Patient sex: M
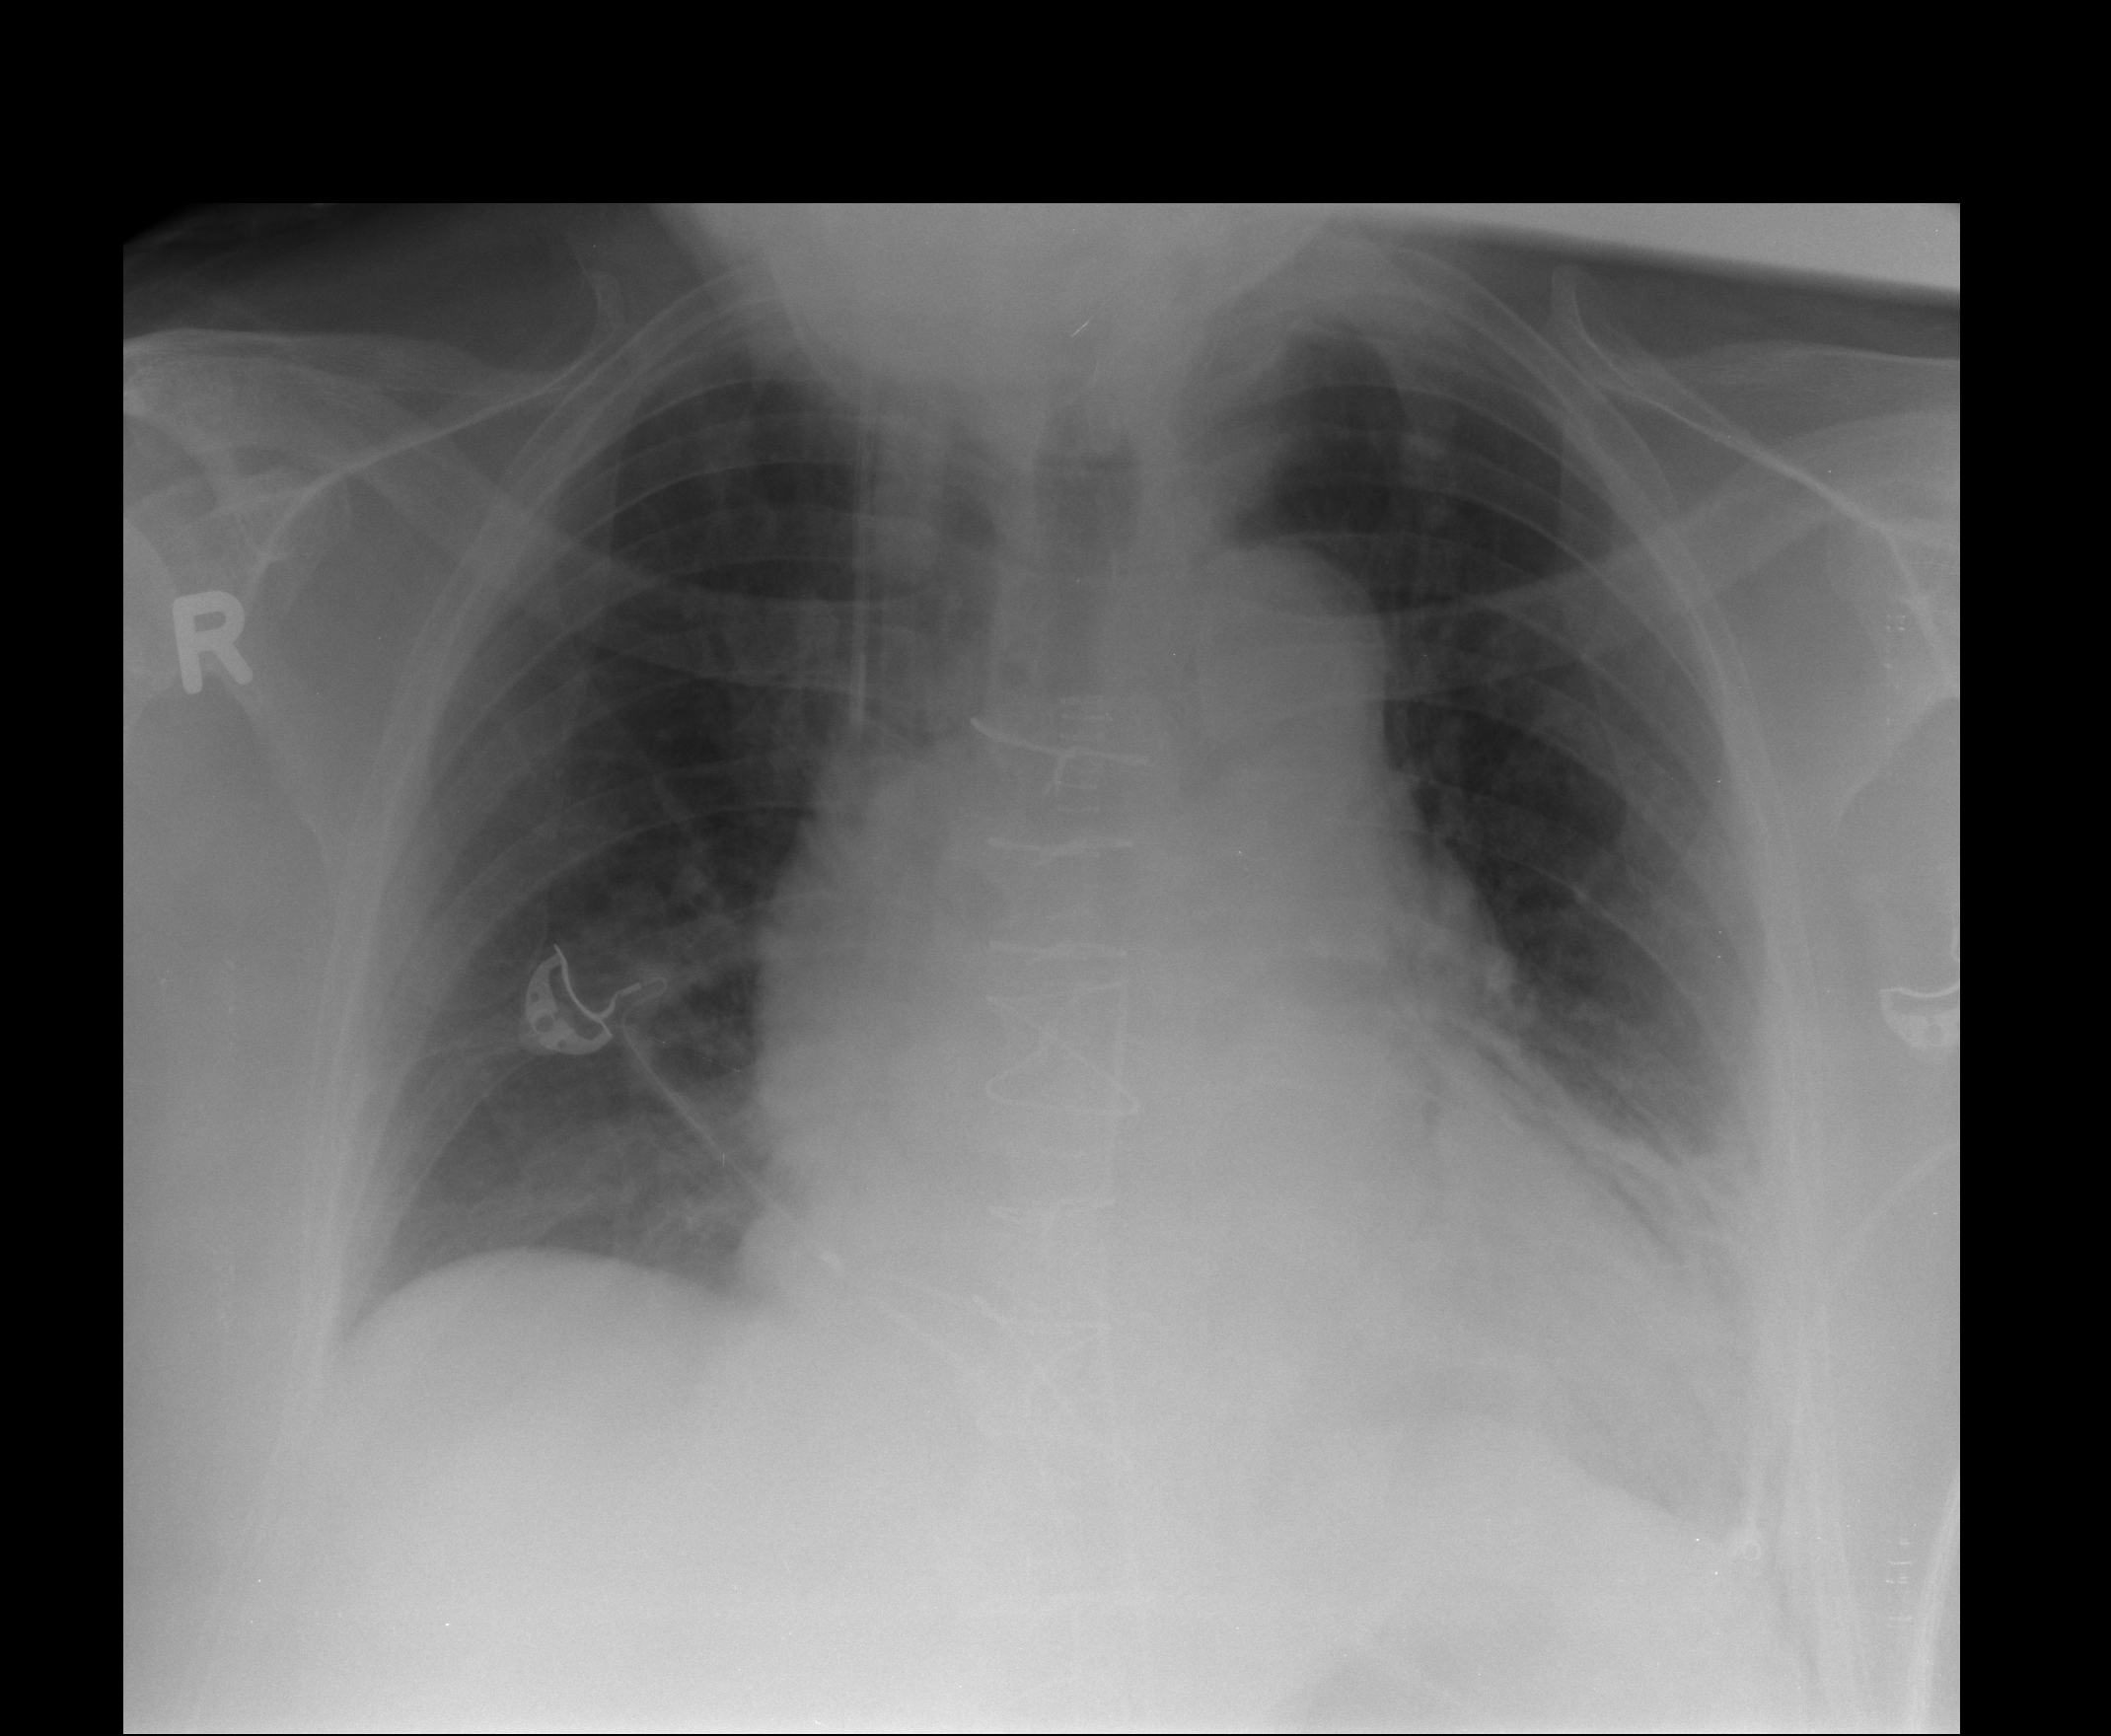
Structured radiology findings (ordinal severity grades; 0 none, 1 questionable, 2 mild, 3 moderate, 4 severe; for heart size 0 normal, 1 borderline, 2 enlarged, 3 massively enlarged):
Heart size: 2
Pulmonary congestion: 0
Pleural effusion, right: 0
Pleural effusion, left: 2
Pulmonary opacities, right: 0
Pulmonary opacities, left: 1
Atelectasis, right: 2
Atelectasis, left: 2